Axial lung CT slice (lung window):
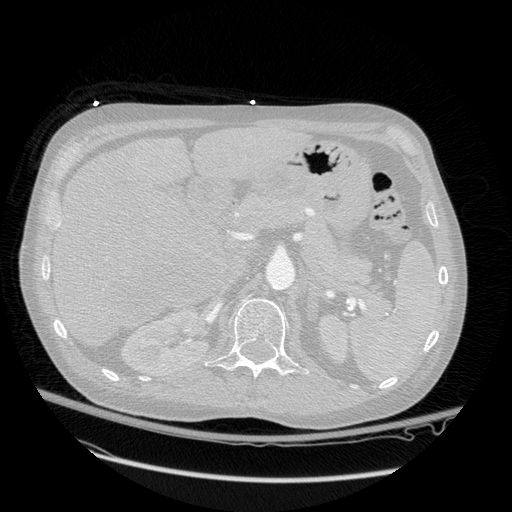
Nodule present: no